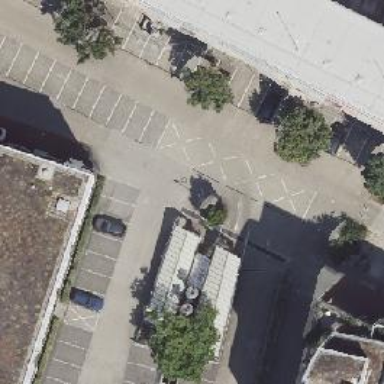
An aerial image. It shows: Parking entrance.